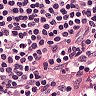
Metastatic tissue present: no